Chest X-ray. View position: PA
Patient age: 63
Patient sex: F
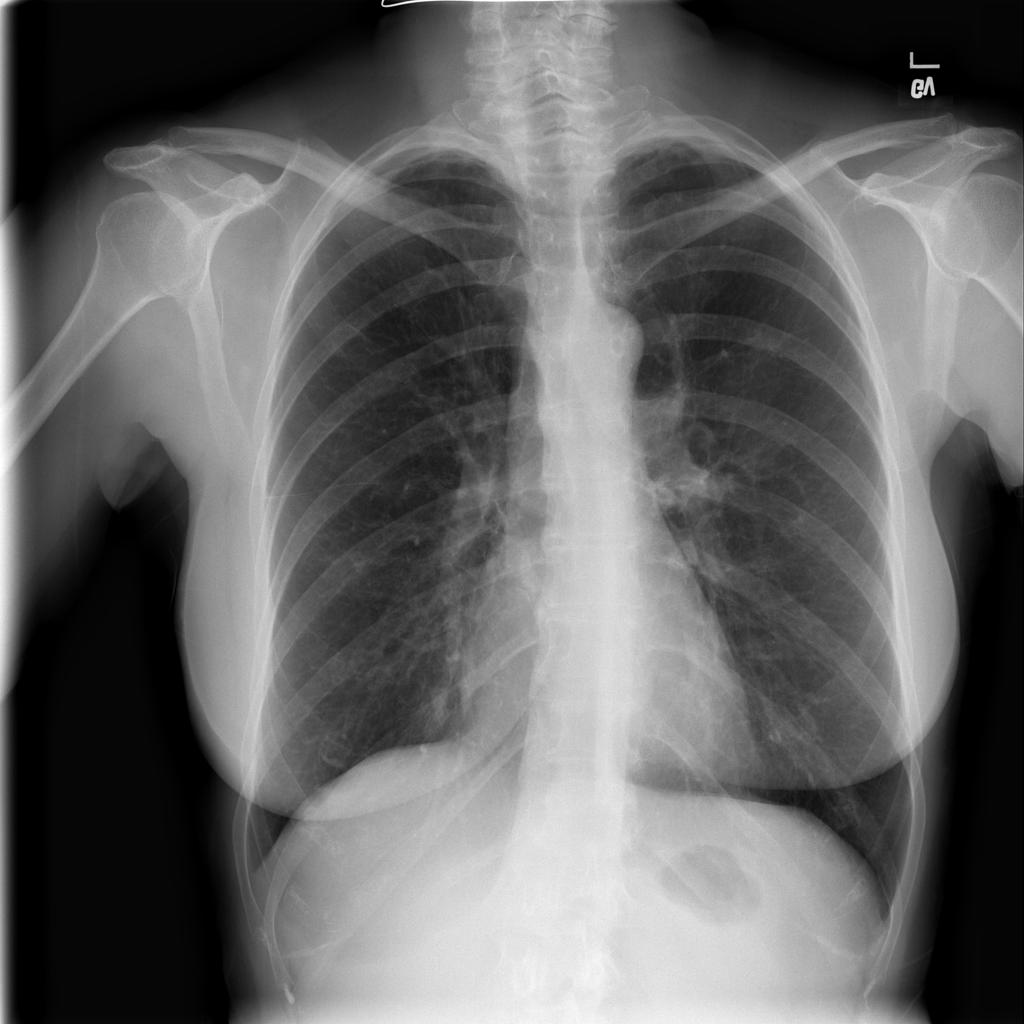
Finding: Pneumothorax